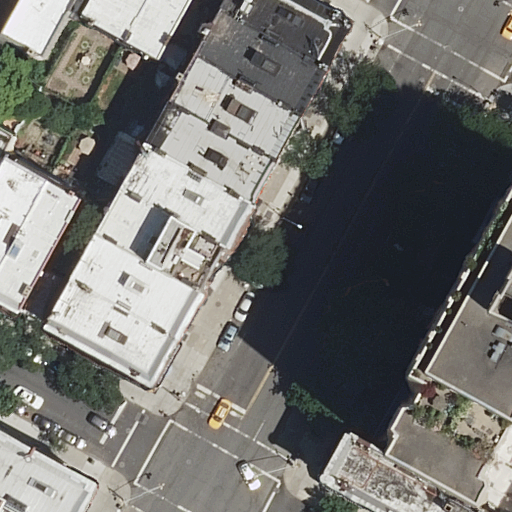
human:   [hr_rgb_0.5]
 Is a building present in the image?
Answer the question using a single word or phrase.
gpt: yes

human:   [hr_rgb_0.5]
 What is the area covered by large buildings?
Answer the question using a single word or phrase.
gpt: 0m2

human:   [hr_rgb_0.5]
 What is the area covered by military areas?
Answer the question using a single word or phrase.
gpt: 0m2

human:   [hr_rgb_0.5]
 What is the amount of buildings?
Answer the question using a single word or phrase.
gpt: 18

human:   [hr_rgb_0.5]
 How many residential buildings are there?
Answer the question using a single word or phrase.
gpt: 18

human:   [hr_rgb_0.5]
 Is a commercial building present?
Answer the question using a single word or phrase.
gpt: no

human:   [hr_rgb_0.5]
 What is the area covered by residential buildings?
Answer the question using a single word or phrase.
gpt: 2818m2

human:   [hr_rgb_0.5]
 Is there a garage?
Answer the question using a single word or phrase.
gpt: no

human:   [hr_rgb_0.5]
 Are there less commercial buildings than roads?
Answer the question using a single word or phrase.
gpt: yes

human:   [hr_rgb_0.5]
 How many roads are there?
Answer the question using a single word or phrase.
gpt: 3

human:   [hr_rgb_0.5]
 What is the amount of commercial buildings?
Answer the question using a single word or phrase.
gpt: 0

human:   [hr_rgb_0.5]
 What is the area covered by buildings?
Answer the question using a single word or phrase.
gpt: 2818m2

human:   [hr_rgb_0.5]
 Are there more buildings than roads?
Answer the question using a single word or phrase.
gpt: yes

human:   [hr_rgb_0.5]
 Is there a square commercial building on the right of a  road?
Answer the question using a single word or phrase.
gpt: no

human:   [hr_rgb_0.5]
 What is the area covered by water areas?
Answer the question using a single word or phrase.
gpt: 0m2

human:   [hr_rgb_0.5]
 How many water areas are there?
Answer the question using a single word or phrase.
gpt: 0

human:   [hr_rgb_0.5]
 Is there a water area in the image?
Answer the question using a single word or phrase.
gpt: no

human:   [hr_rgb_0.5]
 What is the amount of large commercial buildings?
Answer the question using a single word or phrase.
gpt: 0

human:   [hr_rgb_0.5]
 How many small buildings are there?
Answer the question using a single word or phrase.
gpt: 6

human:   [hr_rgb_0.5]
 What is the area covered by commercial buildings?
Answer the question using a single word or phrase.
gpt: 0m2

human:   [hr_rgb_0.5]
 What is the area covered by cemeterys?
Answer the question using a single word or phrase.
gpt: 0m2

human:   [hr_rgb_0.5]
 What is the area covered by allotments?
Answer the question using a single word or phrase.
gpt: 0m2

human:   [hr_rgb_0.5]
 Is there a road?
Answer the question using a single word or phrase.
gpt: yes

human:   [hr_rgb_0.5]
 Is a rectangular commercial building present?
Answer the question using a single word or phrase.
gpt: no

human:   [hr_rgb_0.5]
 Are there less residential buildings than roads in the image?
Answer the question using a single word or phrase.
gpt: no

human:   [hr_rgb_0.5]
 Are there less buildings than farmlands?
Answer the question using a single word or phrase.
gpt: no

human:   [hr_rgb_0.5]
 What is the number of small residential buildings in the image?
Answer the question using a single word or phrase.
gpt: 6

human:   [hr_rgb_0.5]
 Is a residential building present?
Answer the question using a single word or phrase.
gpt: yes

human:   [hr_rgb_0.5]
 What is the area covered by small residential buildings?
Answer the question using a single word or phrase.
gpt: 206m2

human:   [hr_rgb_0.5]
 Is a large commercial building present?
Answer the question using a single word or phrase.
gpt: no

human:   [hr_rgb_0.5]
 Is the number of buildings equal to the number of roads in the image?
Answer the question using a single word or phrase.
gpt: no

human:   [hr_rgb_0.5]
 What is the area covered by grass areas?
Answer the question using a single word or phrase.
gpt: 0m2

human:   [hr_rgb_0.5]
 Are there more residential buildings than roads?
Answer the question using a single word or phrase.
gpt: yes

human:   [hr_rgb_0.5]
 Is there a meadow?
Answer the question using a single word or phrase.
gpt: no

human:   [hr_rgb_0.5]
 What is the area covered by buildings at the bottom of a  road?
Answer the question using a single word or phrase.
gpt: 1997m2

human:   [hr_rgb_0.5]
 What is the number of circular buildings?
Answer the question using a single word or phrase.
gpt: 0

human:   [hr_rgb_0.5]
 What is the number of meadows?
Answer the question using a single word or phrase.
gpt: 0

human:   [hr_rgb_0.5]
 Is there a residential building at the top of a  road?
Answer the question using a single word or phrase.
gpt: yes

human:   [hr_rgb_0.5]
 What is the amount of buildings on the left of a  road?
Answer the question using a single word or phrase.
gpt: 16

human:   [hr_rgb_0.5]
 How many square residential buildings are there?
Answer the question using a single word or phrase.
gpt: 0

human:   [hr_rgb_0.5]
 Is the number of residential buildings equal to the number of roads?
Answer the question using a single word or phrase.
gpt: no

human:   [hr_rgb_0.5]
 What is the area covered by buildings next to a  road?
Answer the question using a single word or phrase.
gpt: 2818m2

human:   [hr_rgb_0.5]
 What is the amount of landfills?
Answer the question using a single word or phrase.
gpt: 0

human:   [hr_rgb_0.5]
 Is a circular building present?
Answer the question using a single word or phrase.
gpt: no

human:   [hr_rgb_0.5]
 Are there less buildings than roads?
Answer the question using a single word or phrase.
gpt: no

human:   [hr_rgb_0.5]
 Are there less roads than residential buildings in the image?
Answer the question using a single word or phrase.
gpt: yes

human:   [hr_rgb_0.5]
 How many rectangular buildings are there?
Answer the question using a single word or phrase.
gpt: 17

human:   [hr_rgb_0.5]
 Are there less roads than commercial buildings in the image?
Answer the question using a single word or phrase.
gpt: no

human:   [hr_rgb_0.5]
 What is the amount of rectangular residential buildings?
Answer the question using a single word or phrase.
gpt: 17

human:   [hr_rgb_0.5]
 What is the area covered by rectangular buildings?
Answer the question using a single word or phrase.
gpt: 2656m2

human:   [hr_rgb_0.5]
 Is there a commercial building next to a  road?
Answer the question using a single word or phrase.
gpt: no

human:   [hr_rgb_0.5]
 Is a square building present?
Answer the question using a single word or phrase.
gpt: no

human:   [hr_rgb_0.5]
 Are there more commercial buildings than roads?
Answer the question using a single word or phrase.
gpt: no

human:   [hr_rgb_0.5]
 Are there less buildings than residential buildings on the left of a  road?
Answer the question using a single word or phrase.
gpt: no

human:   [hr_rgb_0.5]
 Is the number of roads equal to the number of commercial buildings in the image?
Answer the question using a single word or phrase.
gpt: no

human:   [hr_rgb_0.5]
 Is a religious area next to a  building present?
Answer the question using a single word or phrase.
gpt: no

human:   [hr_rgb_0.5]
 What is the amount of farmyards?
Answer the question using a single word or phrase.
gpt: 0

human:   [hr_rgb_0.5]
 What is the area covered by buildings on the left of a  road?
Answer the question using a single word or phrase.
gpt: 2805m2

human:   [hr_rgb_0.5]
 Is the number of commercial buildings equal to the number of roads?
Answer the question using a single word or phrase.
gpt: no

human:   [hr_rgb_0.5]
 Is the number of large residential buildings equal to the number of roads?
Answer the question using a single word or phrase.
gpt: no

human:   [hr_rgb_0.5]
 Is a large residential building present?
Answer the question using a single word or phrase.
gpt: no

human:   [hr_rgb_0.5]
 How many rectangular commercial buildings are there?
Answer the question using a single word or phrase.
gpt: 0

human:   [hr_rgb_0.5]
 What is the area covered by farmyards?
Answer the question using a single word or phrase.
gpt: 0m2

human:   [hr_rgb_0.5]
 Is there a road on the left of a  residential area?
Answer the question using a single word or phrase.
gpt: no